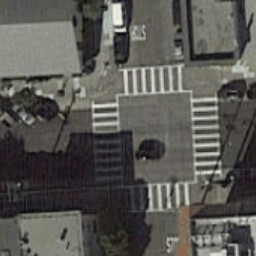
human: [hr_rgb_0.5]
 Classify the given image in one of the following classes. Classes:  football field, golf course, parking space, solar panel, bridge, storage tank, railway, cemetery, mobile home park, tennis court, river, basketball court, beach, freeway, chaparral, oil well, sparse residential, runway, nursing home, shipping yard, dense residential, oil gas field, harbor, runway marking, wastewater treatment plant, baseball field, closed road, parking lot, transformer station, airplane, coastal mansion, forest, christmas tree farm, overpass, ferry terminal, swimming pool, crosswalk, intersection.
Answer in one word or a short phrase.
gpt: crosswalk